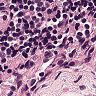
Metastatic tissue present: no